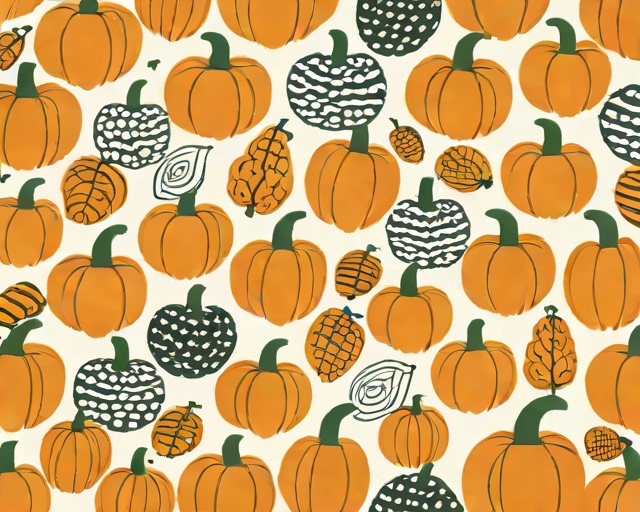
Category: Autumn